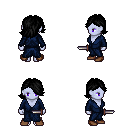
a pixel art fantasy rpg character, female body template, dark elf, purple skin, blue robe, magenta pants, black swoop hairstyle, brown shoes, dagger, four views (front, back, left, right), 2x2 character sprite sheet, small pixel art, hard edges, no anti-aliasing